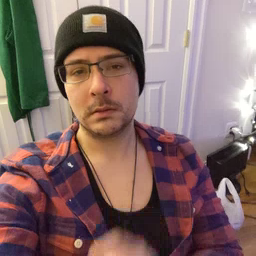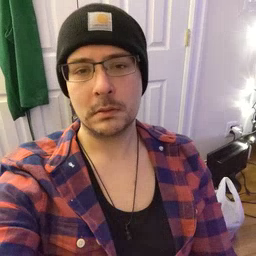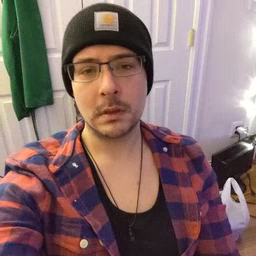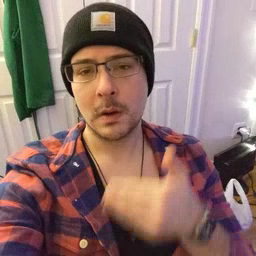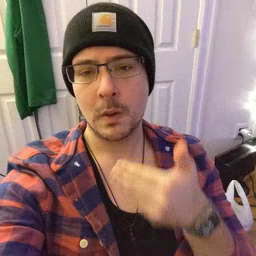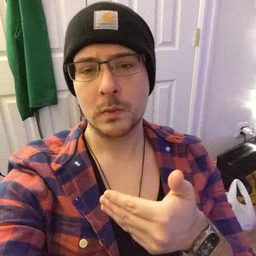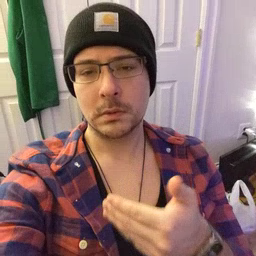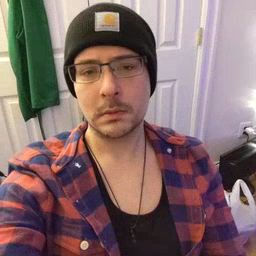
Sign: close